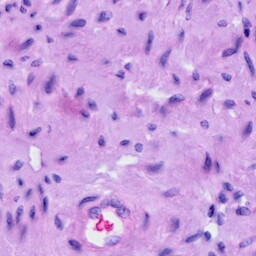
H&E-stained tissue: Cervix